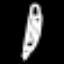
Label: pencil